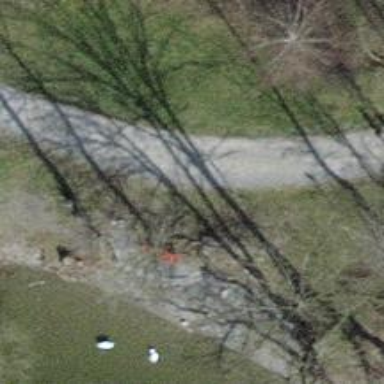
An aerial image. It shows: Red bench.